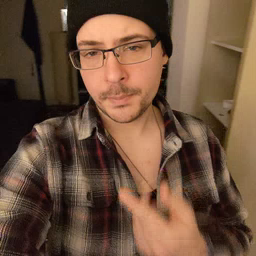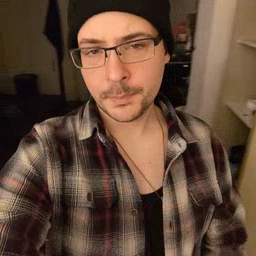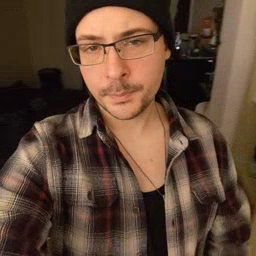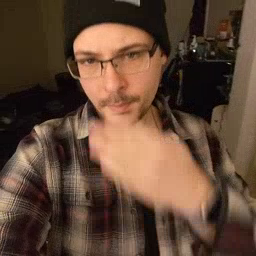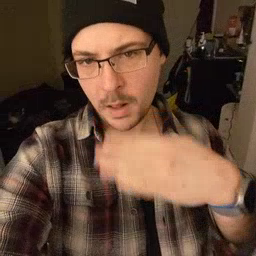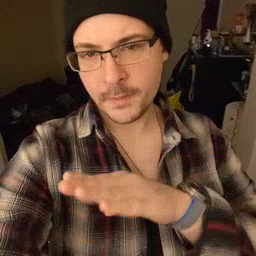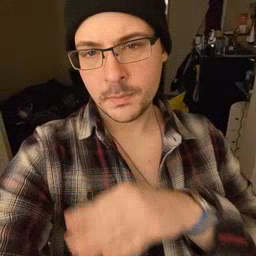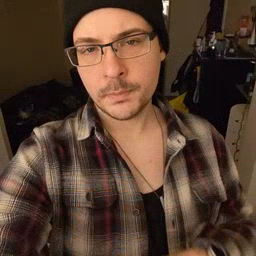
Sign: elephant